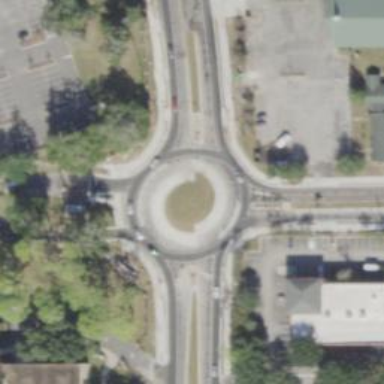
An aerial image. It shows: Secondary road with asphalt surface leading to turbo roundabout.